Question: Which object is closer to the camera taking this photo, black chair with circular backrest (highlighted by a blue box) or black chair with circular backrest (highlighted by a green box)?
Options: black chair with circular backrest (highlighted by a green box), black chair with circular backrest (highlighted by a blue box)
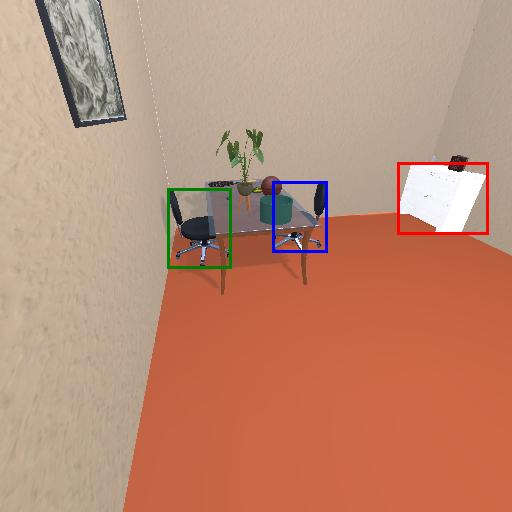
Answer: black chair with circular backrest (highlighted by a green box)